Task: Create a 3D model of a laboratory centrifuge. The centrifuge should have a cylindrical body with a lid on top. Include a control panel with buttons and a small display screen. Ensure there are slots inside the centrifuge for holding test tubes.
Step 589:
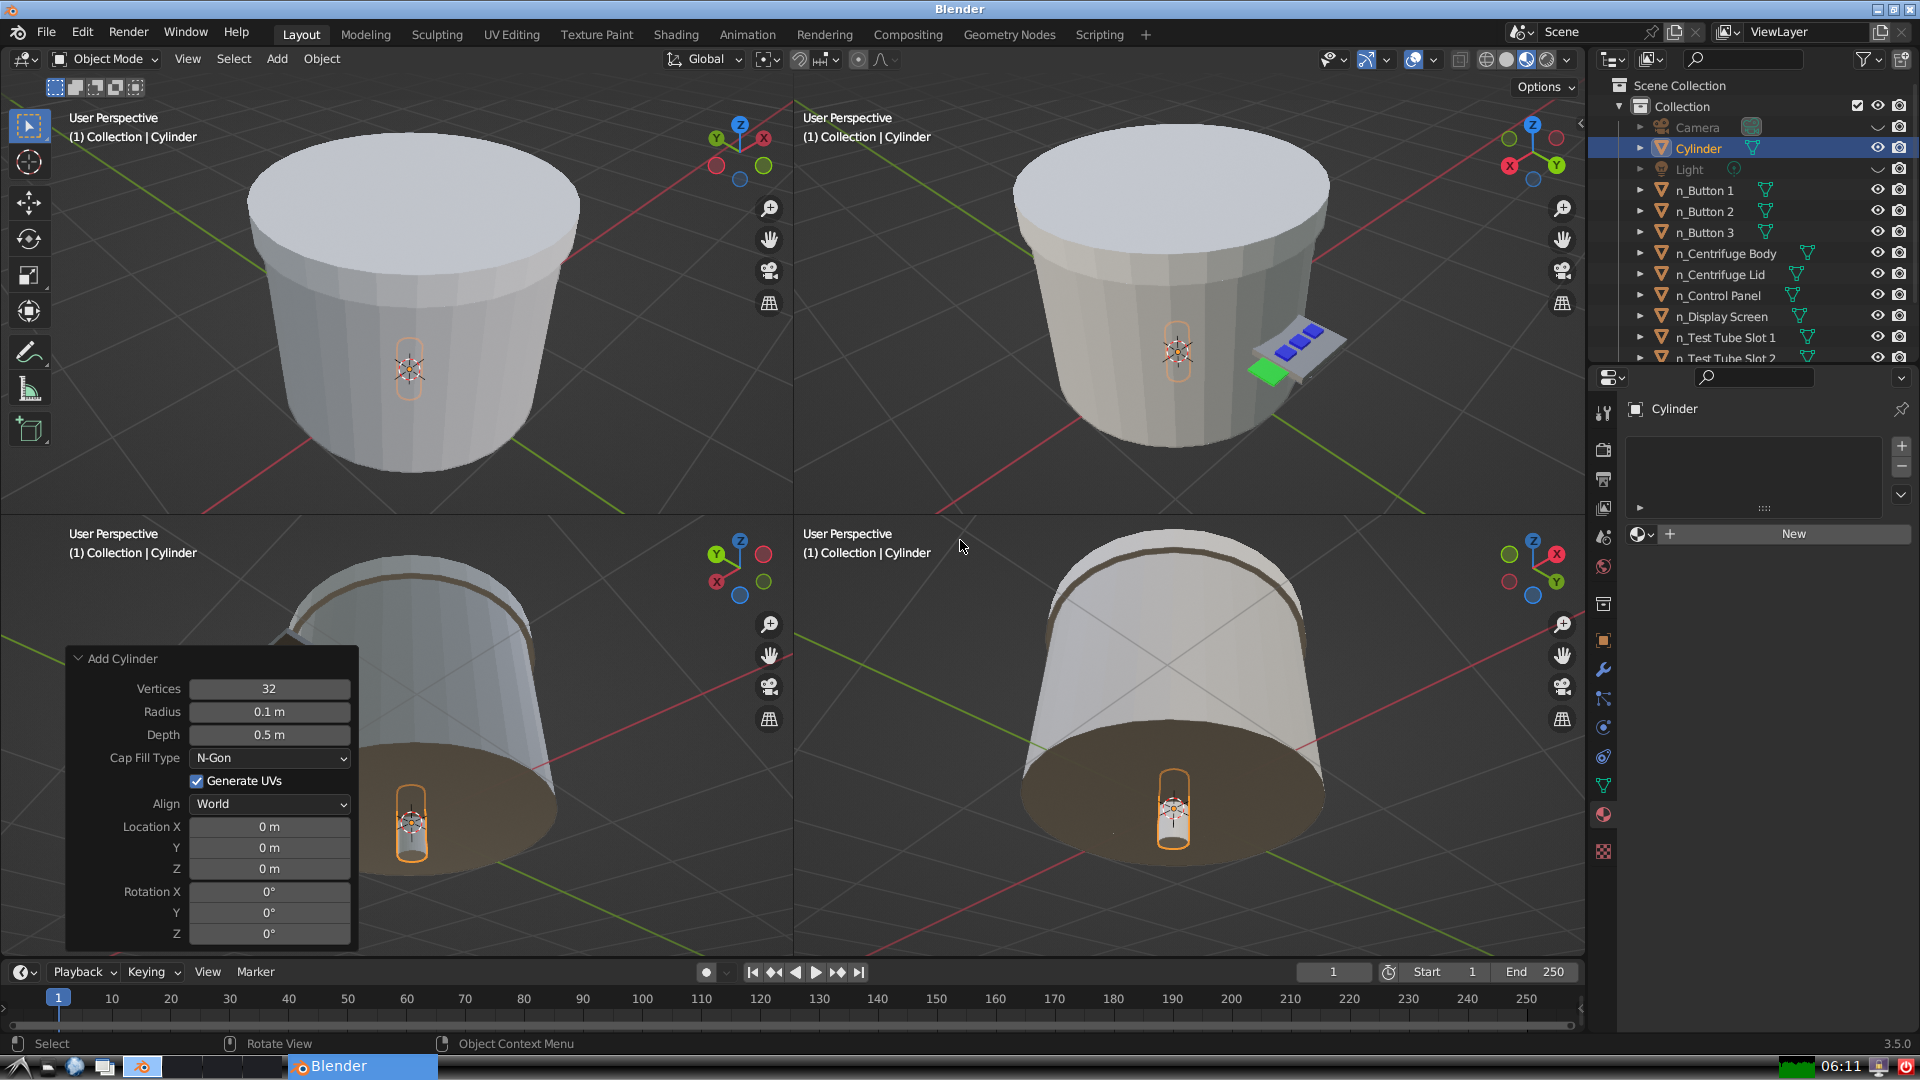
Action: {"mouse_move": [270, 731]}